Question: I know that we can declare Preprocessor values in the properties settings of any app.

I can declare two or three macros in the Conditional compilation symbols, but what if I want to define 25 values here? Is there any other way, like a .cs file where I can link all my definitions here.
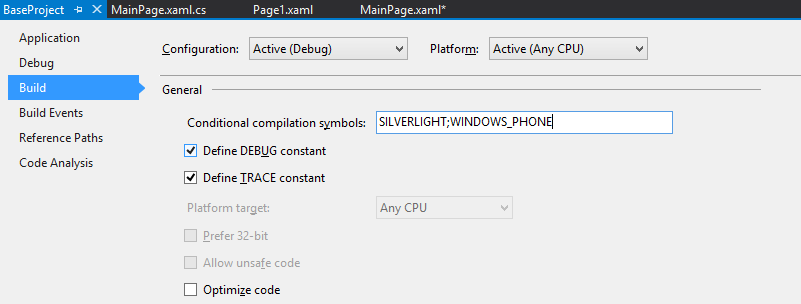
Answer: You can manually edit the .csproj file using Visual Studio's text editor.
1. Right click on your project in Solution Explorer.
2. Select Unload Project
3. Right click on your (unloaded) project in Solution Explorer.
4. Select Edit MyProject.csproj
5. Find the DefineConstants elements and edit your defined symbols there directly. The settings for Debug and Release configurations are in separate PropertyGroup elements.
6. Right click on your (unloaded) project in Solution Explorer.
7. Select Reload Project